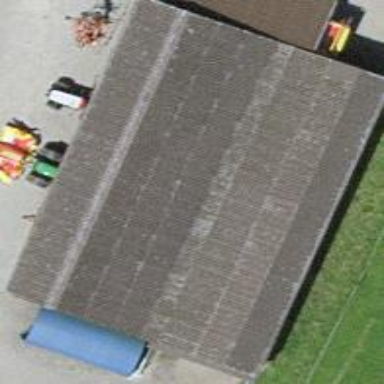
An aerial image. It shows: Rural barn.